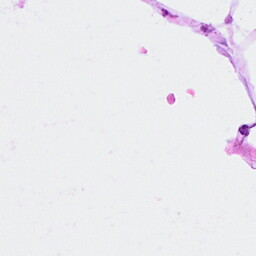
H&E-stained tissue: Breast